Question: I want to know how to display math formula in a label for exemple in JavaFX.
Like this picture :

I want the .jar of a library and a small example in JavaFX.
I already found some libraries but they are only for Swing/AWT. I tried some of them, but they don't work for me.
<URL>
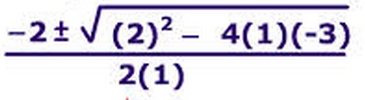
Answer: Since 'JLaTeXMath' is using the 'Graphics2D' API for rendering, you can use <URL>